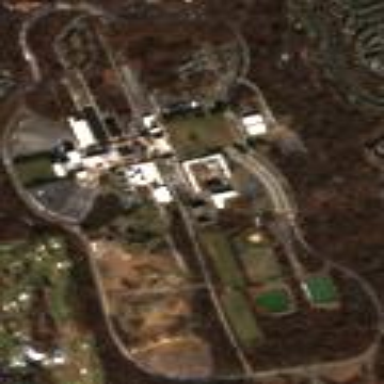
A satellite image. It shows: College or university.